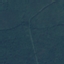
Land use / land cover: Forest